Interaction volume radius: 5 \u00c5
Interaction volume height: 10 \u00c5
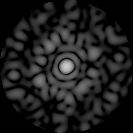
Disorder parameter: 0.8284